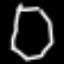
Label: octagon